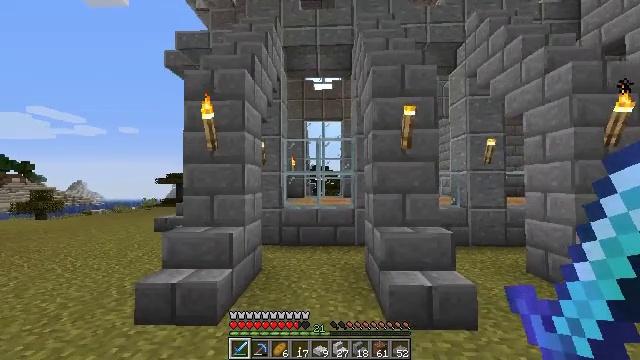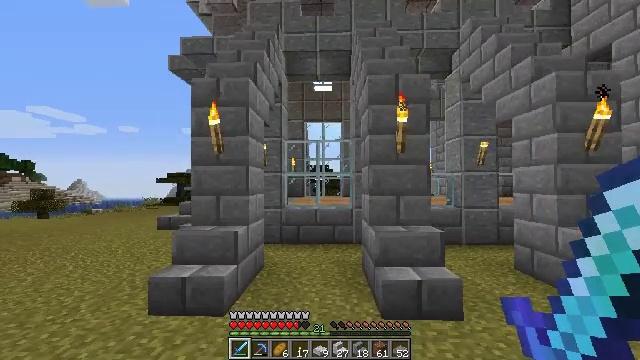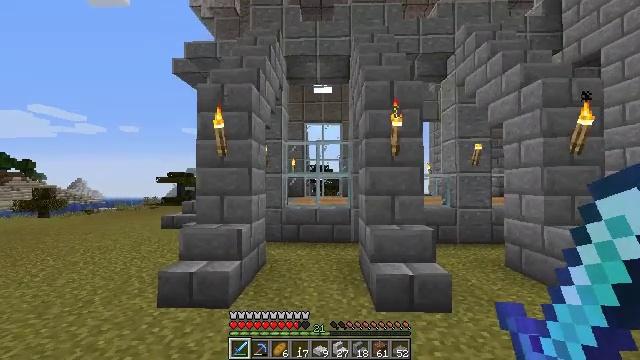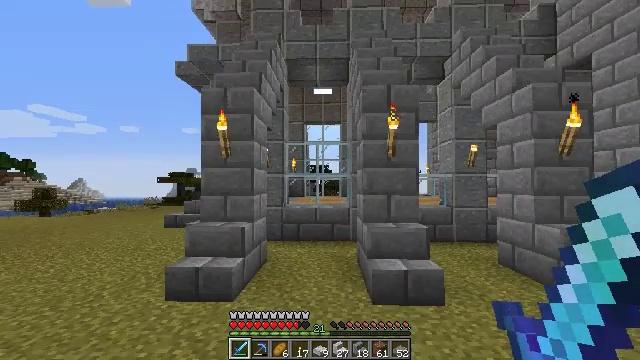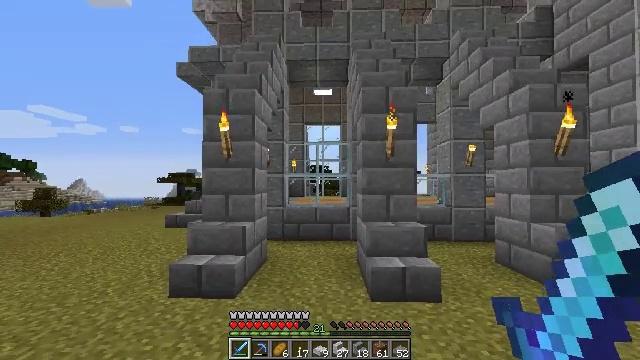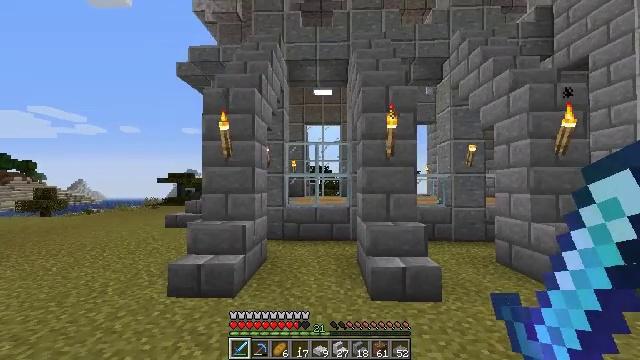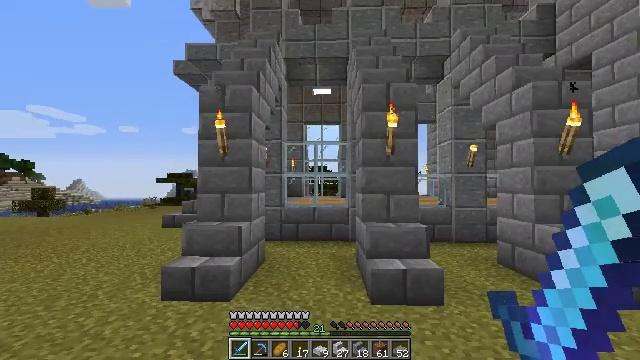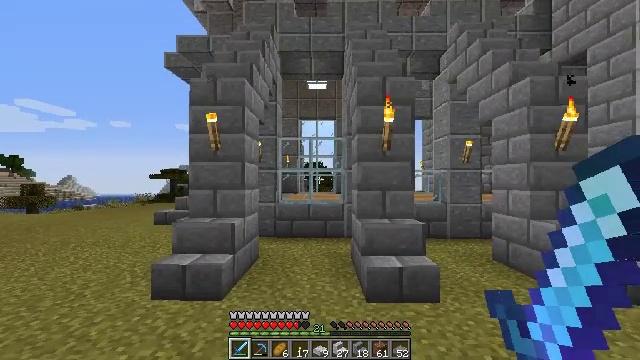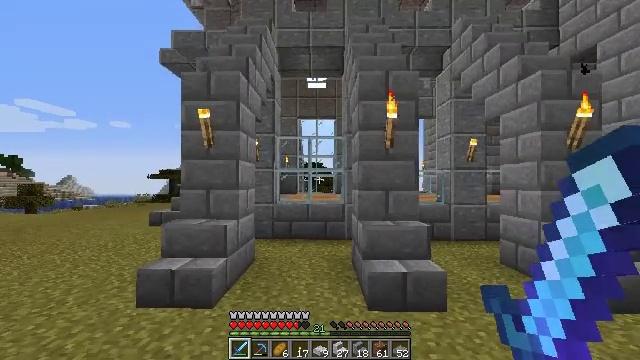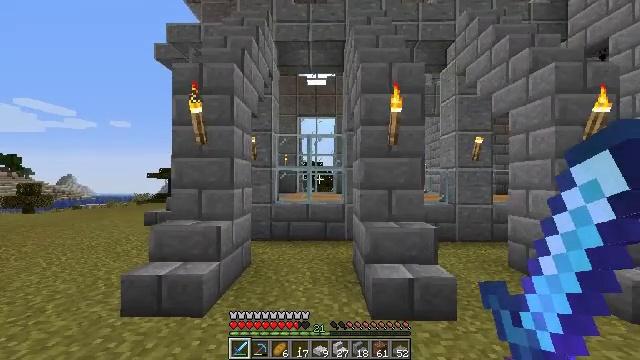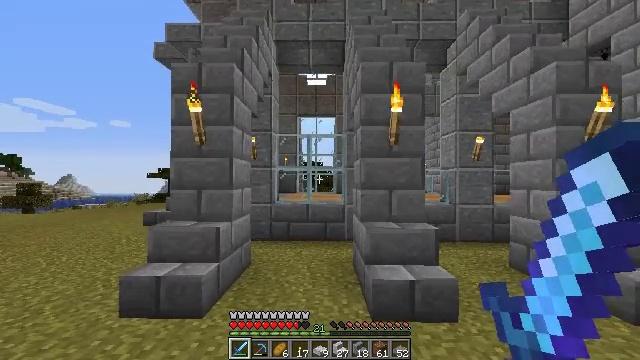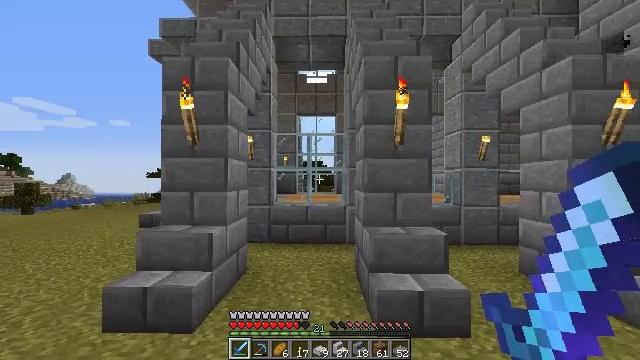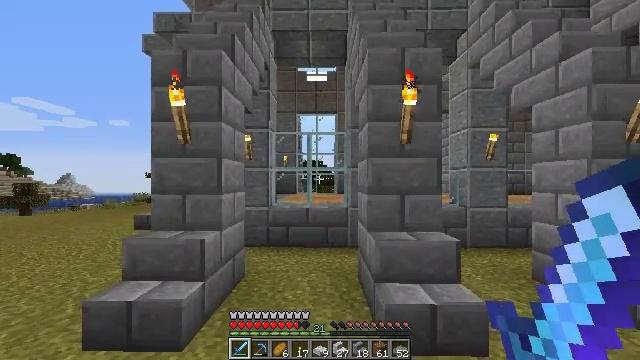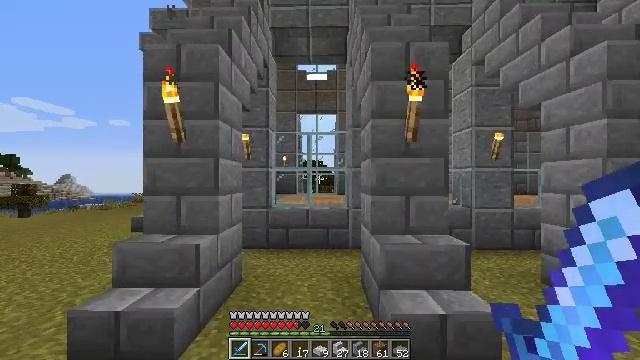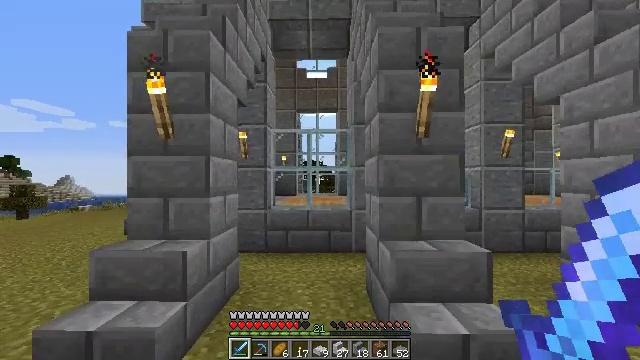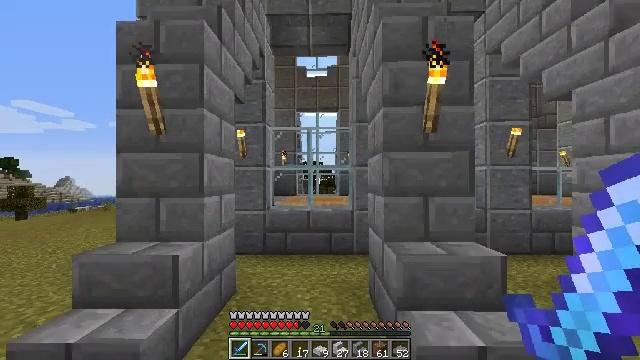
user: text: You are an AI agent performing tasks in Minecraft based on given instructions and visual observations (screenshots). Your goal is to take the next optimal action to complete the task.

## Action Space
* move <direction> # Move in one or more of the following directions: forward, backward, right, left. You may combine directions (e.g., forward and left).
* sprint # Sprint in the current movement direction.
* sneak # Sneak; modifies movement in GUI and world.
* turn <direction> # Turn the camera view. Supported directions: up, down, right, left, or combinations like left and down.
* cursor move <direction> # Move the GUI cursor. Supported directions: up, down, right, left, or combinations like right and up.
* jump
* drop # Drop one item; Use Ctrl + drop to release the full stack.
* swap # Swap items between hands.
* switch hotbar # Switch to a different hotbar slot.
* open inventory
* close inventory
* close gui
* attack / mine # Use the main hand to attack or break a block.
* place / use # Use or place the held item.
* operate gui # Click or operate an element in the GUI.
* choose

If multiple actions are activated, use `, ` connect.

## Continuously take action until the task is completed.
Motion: motion action
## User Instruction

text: Break the glass pane to collect it.
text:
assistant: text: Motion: move back
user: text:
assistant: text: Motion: move back
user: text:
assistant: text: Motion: no_op
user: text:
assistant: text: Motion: no_op
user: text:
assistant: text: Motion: move forward
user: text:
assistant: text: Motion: move forward
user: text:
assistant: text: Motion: move forward, turn right
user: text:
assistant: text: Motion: move forward
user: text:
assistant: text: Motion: move forward
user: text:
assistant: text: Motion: move forward
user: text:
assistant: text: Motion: move forward
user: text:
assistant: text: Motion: move forward
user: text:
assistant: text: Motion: move forward
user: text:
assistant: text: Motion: move forward
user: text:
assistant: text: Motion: move forward
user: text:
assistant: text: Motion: move forward
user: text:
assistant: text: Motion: move forward
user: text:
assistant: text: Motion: move forward
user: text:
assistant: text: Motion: move forward
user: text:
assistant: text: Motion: move forward, turn left
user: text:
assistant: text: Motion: move forward, turn left
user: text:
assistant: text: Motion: move forward, turn left
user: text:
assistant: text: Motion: move forward, turn left
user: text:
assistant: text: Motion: move forward
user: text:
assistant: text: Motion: move forward
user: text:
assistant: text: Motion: move forward
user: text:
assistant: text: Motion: move forward
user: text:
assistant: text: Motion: move forward
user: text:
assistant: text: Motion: move forward
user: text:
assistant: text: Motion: move forward